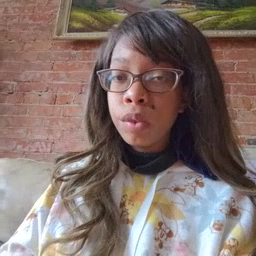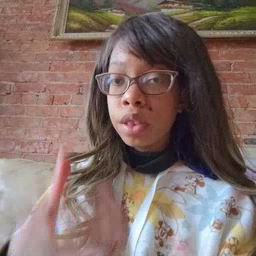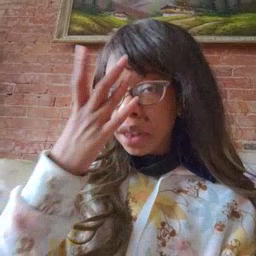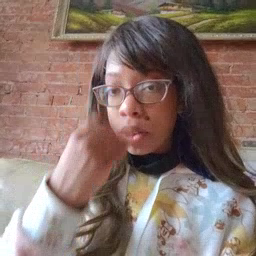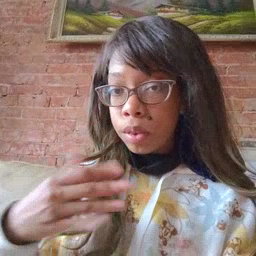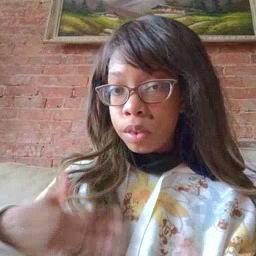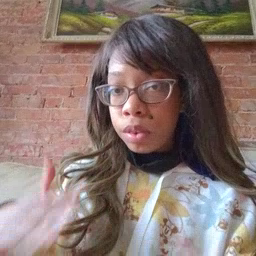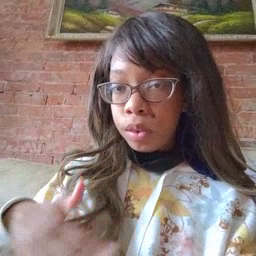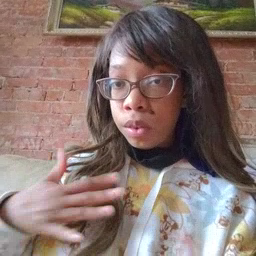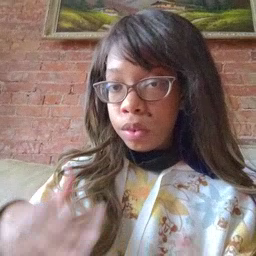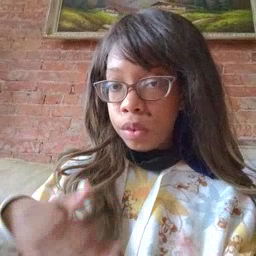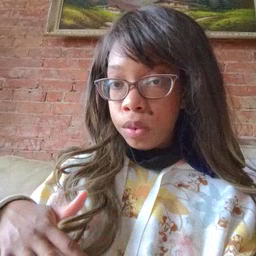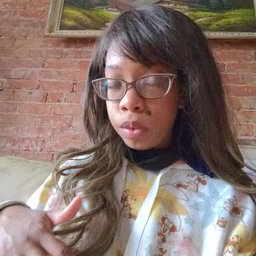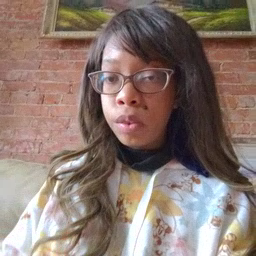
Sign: pajamas